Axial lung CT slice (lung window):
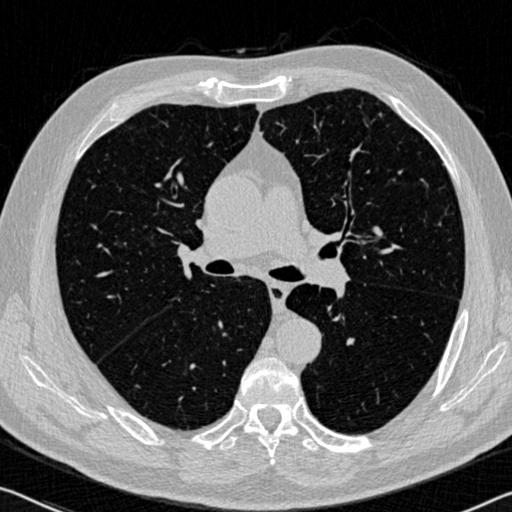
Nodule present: no